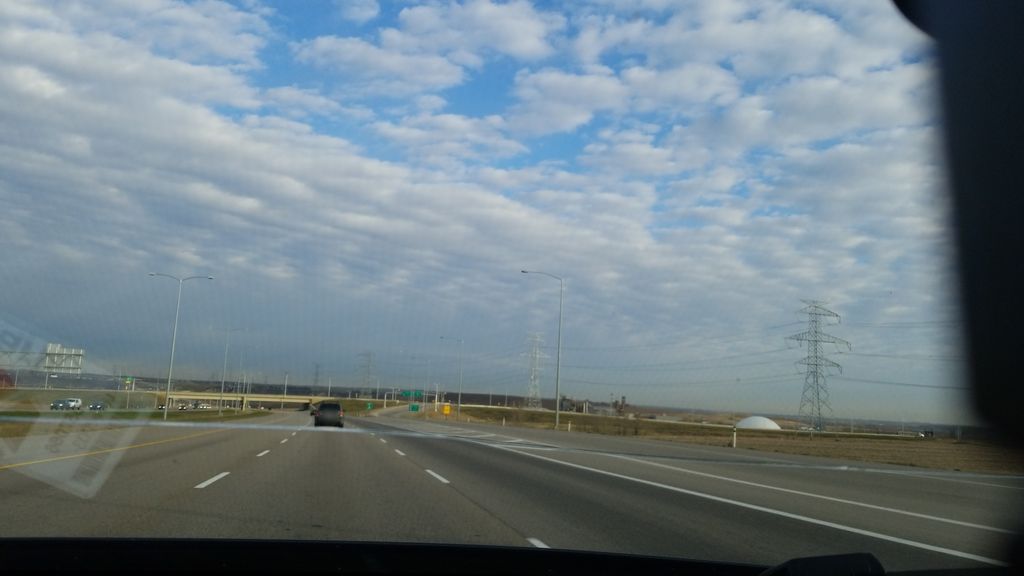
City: edmonton